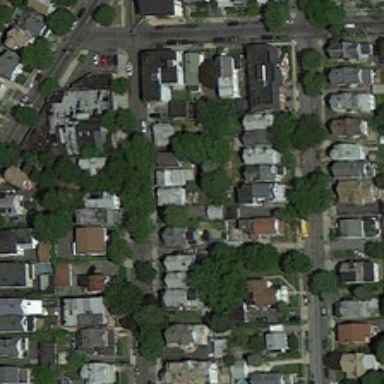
Buildings with pitched roofs are lined up compactly in each block .